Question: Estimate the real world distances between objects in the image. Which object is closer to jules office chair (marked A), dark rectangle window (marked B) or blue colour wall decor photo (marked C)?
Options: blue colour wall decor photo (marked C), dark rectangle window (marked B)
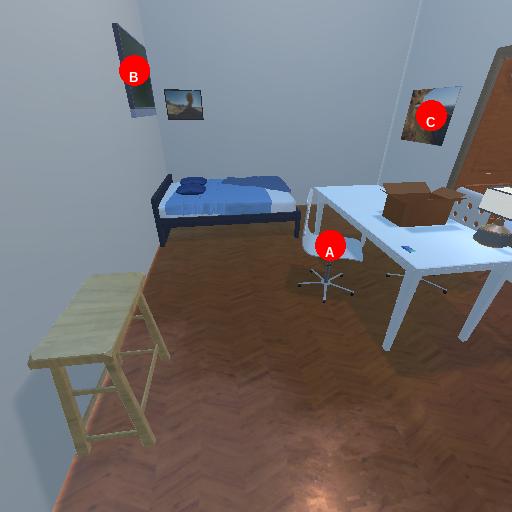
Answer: blue colour wall decor photo (marked C)